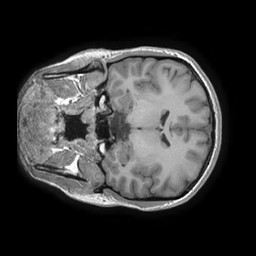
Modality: T1w
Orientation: coronal
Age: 20
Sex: female
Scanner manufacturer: ge
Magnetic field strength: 3 T
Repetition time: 0.007276 s
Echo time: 0.002804 s